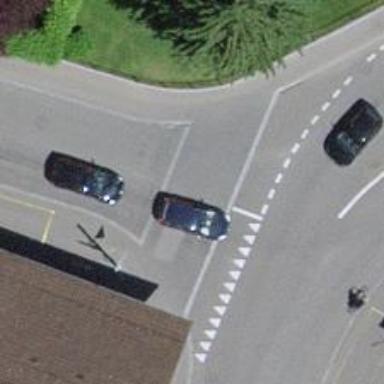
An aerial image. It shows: Traffic hump for calming the traffic.